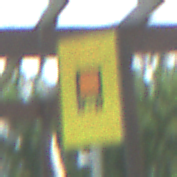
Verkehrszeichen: KennzeichnungspflichtigeFahrzeugeGefaehrlicheGueterOhnePfeilsymbol
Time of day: Midday
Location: Outdoor (Nature)
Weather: PartlyCloudy
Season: NotSpecified
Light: Natural